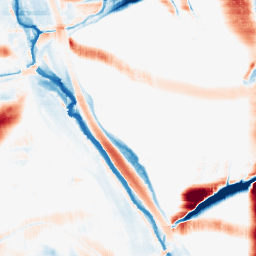
Category: morphological
Decomposition family: morphological_rect
Decomposition parameters: operation: average
width: 50
height: 20
Upsampling method: quintic
Upsampling parameters: scale: 8
Upsampling scale: 8